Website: bh-photo
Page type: billing-address
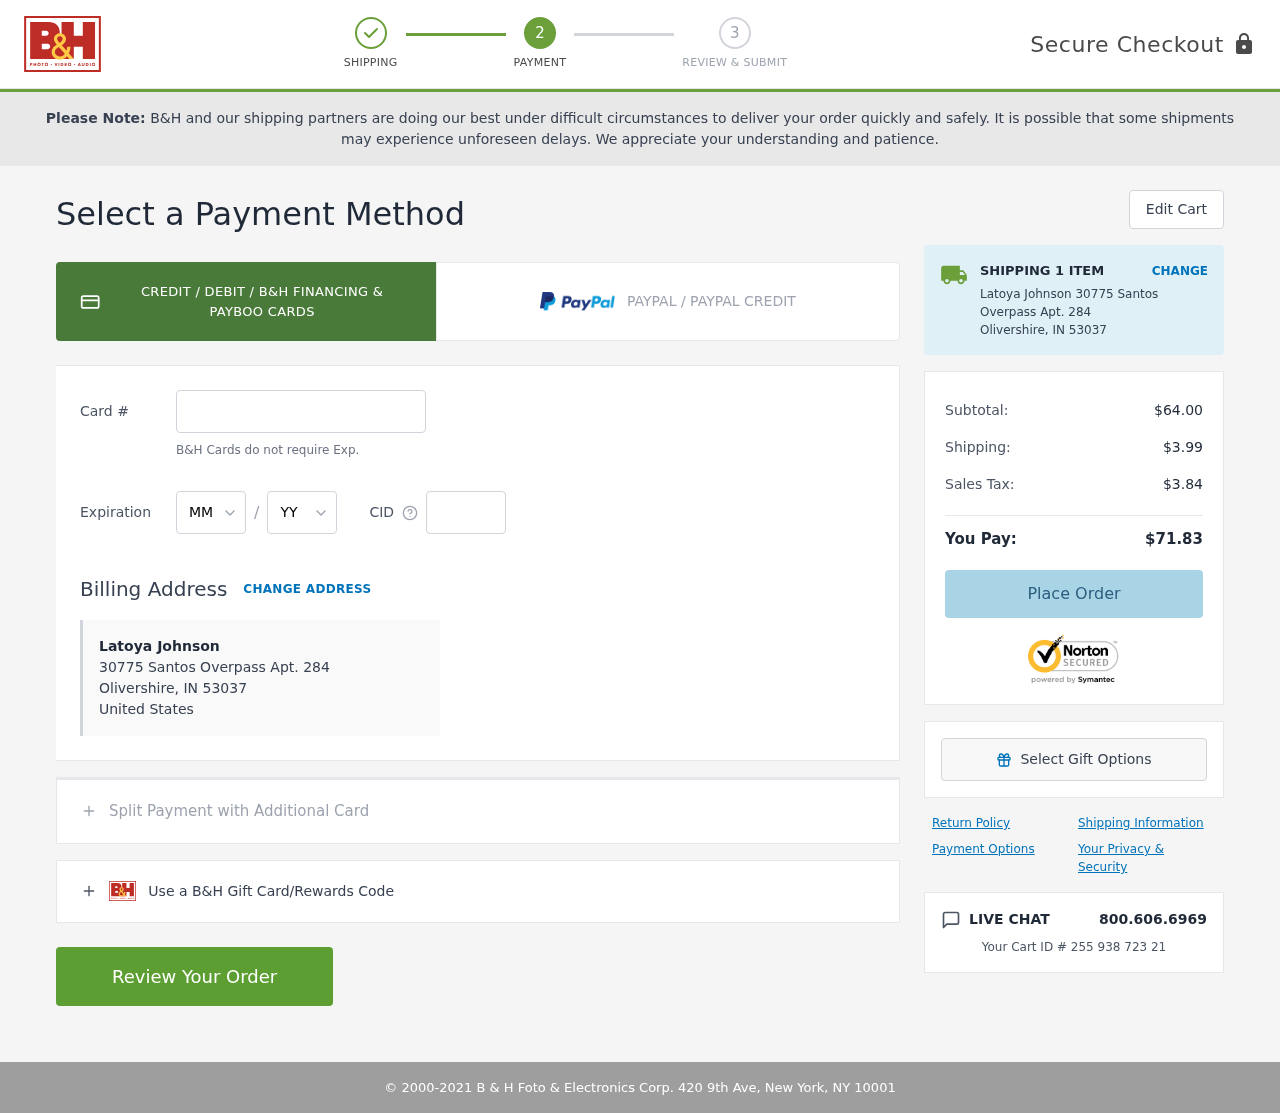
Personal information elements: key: PII_CARD_CVV
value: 551
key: PII_CARD_EXPIRY_MONTH
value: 05
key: PII_CARD_EXPIRY_YEAR
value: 26
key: PII_CARD_NUMBER
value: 6011 1631 1994 4262
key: PII_CITY
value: Olivershire
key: PII_COUNTRY
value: United States
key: PII_FULLNAME
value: Latoya Johnson
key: PII_POSTCODE
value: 53037
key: PII_STATE_ABBR
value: IN
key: PII_STREET
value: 30775 Santos Overpass Apt. 284
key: PII_FULLNAME2
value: Latoya Johnson
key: PII_CITY_STATE
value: Olivershire, IN
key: PII_POSTCODE_FULL
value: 53037
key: PII_POSTCODE_NUMERIC
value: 53037
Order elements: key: ORDER_NUM_ITEMS
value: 1
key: ORDER_SUBTOTAL
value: $64.00
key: ORDER_SHIPPING_COST
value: $3.99
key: ORDER_TAX
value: $3.84
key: ORDER_TOTAL
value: $71.83
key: ORDER_ID
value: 255 938 723 21